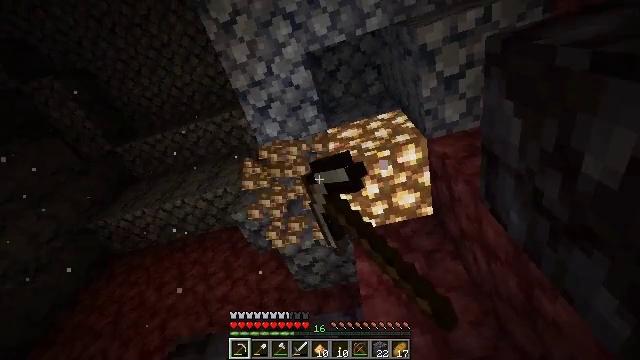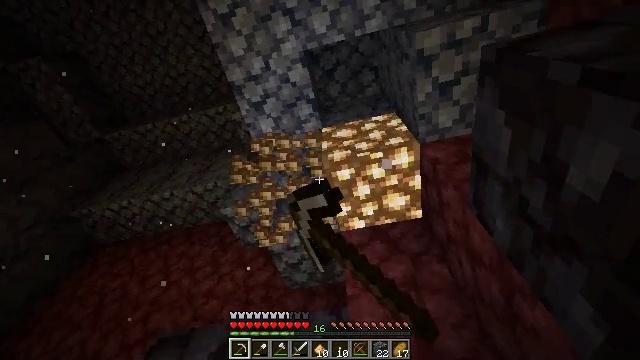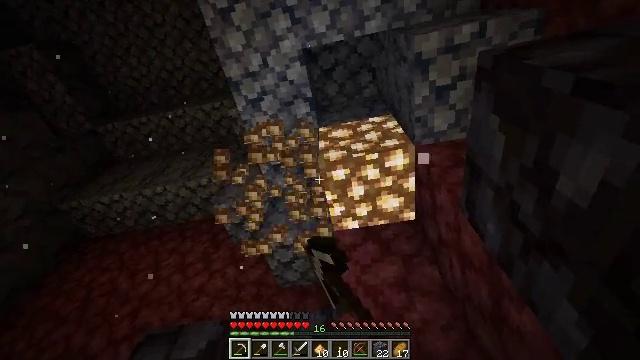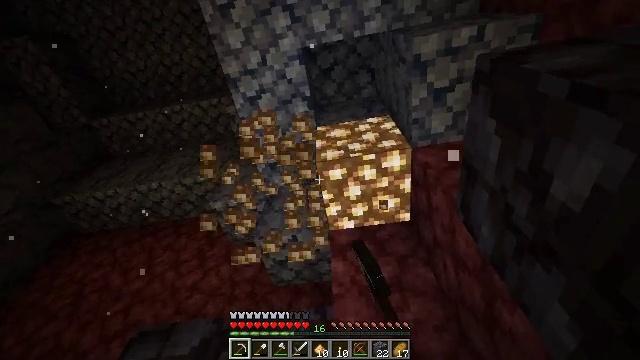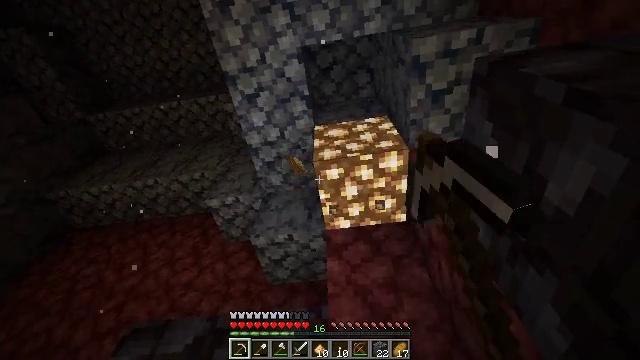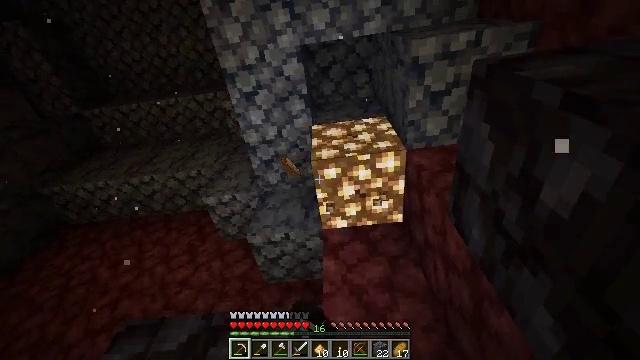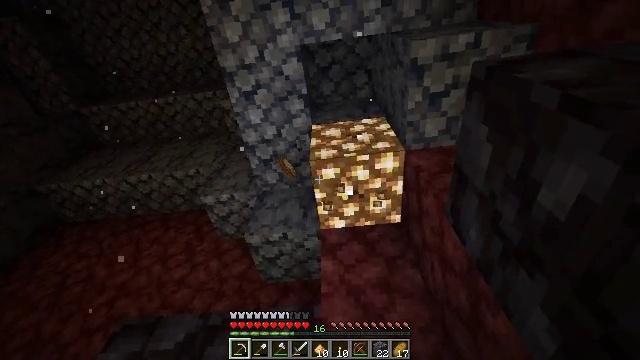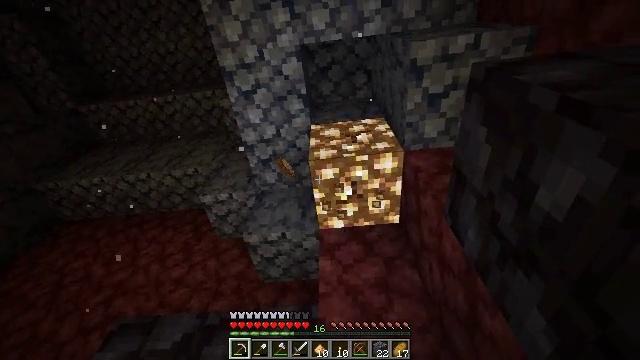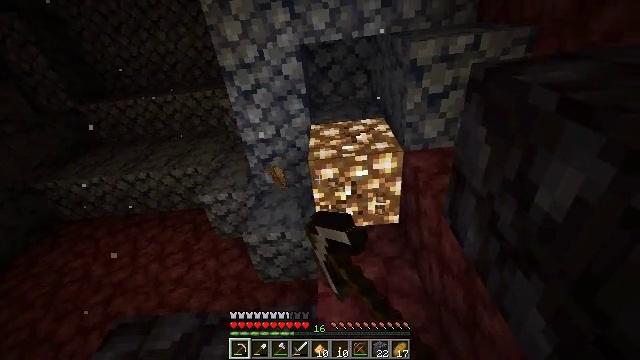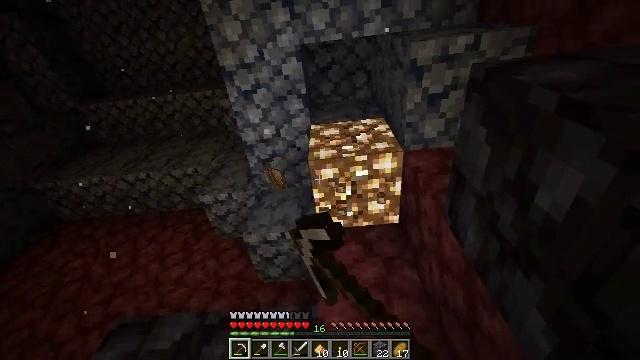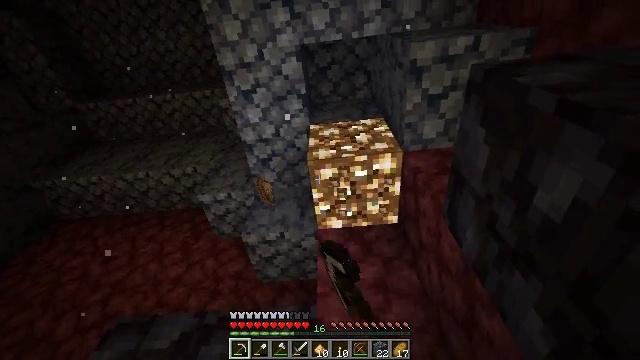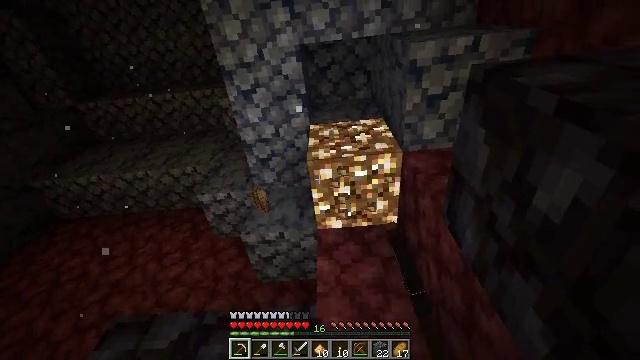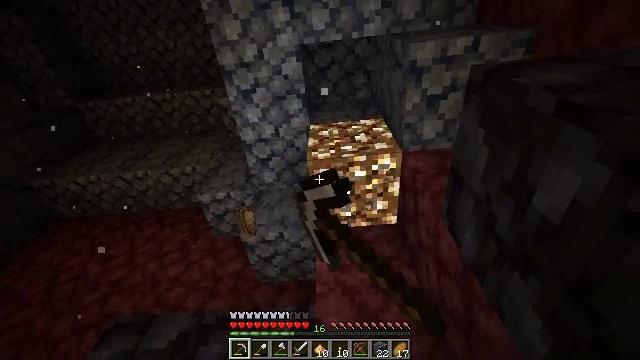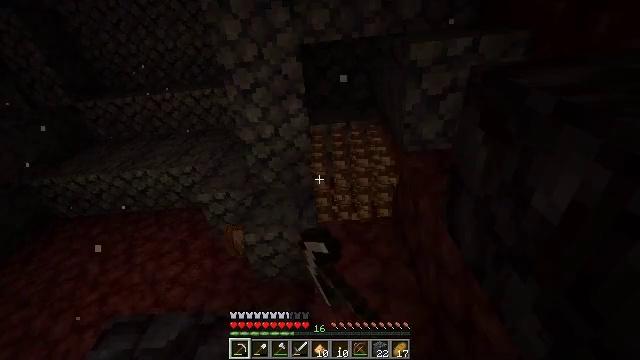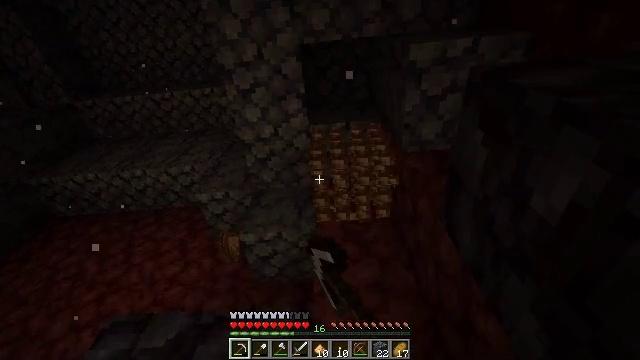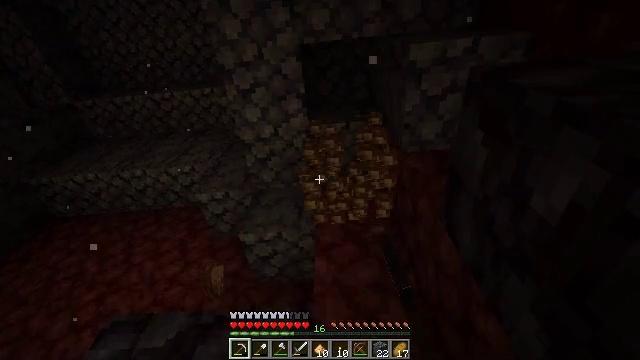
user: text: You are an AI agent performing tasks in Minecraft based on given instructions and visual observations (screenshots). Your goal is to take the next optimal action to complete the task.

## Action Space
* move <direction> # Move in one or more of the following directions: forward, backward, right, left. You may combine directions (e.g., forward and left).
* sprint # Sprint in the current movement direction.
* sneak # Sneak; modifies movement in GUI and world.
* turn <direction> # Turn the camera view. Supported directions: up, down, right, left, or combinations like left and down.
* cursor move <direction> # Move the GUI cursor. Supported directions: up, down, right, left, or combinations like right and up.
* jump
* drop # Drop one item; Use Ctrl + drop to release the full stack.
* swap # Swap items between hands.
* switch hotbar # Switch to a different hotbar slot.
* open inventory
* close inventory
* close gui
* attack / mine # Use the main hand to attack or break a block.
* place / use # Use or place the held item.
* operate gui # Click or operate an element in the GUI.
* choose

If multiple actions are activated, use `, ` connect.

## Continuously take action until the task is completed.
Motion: motion action
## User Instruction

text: Break the glowstone to gather its dust.
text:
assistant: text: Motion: turn right, attack / mine
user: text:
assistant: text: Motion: turn right, attack / mine
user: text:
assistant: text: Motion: turn right, attack / mine
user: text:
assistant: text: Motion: turn right, attack / mine
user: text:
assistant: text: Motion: turn right, attack / mine
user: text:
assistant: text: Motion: attack / mine
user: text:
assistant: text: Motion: attack / mine
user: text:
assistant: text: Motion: attack / mine
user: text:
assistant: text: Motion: attack / mine
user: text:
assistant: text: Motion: attack / mine
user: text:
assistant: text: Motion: attack / mine
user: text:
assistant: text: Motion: attack / mine
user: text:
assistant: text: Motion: attack / mine
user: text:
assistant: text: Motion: attack / mine
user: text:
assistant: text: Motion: attack / mine
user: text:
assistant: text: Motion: attack / mine
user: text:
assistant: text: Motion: attack / mine
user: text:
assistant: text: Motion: attack / mine